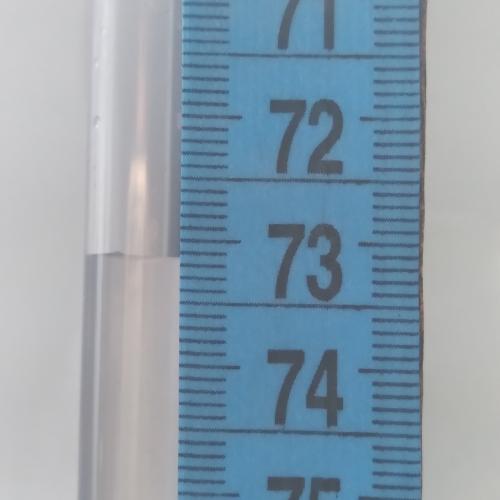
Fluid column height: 73.1 cm